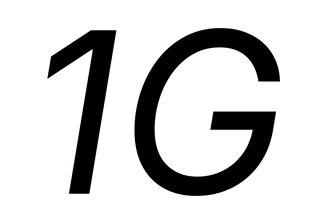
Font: Inter-Italic_Italic